Question: I'm trying laravel passport for authentication. And after reading it's documentation I coded below code lines and I'm trying to pass data like in the image via postman:

'''
<?php
namespace App\Http\Controllers\Api;
use Illuminate\Http\Request;
use App\Http\Controllers\Controller;
use App\User;
use GuzzleHttp\Client;
class AuthController extends Controller
{
public function register(Request $request){
$validationData = $request->validate([
'email' => 'required',
'name' => 'required',
'password' => 'required'
]);
$user = User::firstOrNew(['email' => '$request->email']);
$user->name = $request->name;
$user->email = $request->email;
$user->password = md5($request->password);
$user->save();
$http = new Client;
$response = $http->post(url('oauth/token'), [
'form_params' => [
'grant_type' => 'password',
'client_id' => '2',
'client_secret' => 'WXXWDxYHfIPu5fbkSSTCnw56Gk0VJ271KDEd9NKr',
'email' => $request->email,
'password' => $request->password,
'scope' =>'',
],
]);
return response (['data' => json_decode((string) $response->getBody(), true)]);
}
public function login(){
}
}
'''
When I checked database data it has been posted into the table but the request was not stopped until I stoped it . Then when I try to resend request it throws error saying email almost exist . I know its OK .But port 8016 dosen't response any more. Can anyone please tell me what is wrong here , Thanks.
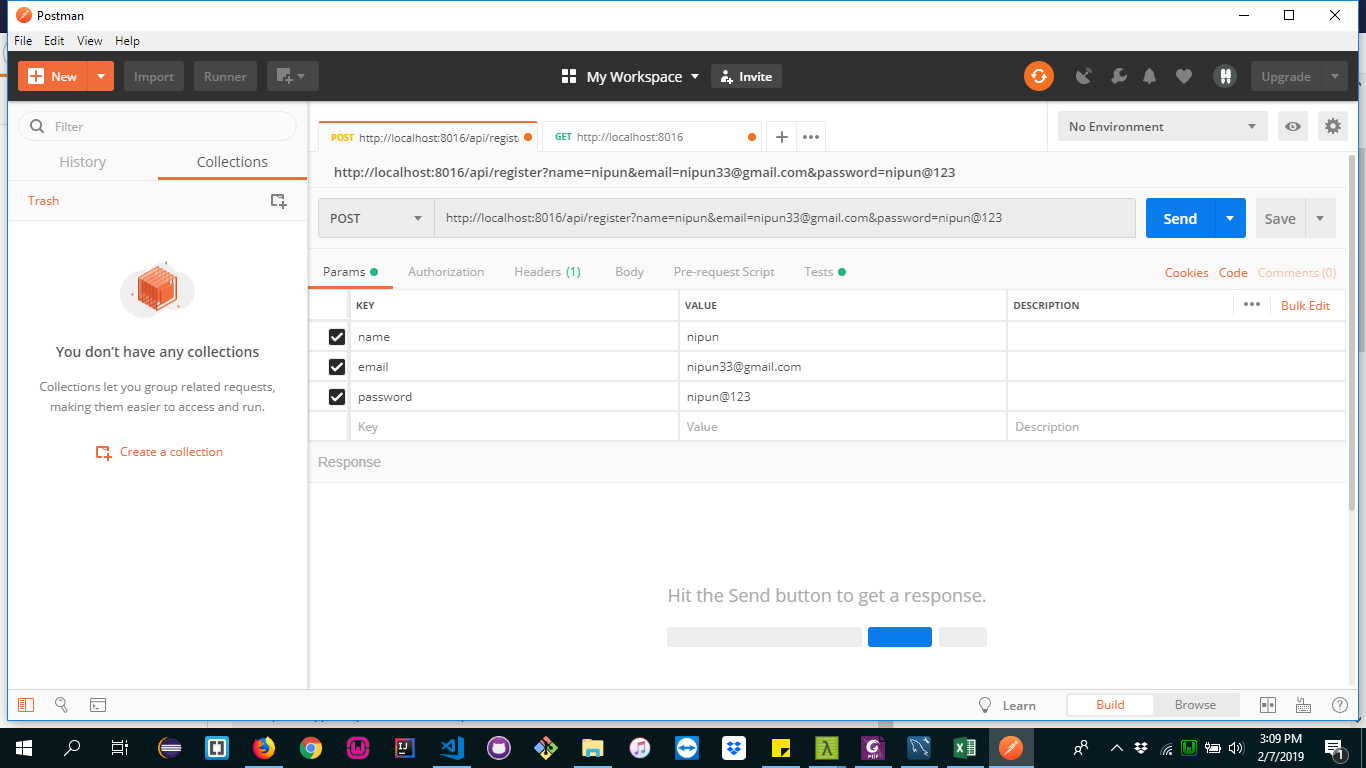
Answer: Allow me to start with:
About postman..
You're using HTTP POST and not using the body, instead you're sending parameters on the url. Why using parameters instead of sending them in the body? (On the guzzle code, you're sending the content within the body).
Strip the validation within the method, if you're looking to validate the form, you can organize the code better if you create a set of validations elsewhere.
> <URL>
Please stop using md5, you've got a secret key within Laravel, hash it accordingly.
'''
\Hash::make($request->password); instead of $user->password = md5($request->password);
'''
If your request to your project is going to make a request to an external url, you need to take into consideration what may happen if the request fails for some reason (500, 404, 403). If you're going to request your own route, why are you using guzzle? You can call routes internally (even tho theres no need, if you need a functionality from your own code, you can just call it)
"When I check the database data has been posted into the table but the request sending will not be stopped utill i stop."
Most likely because of the HTTP Request you're making, as I said above, just call your own code functions internally and take out guzzle.